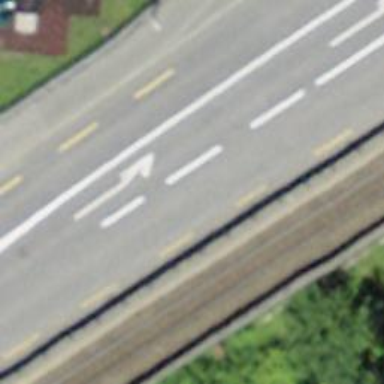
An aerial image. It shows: Secondary road with asphalt surface. It has cycle lane on both sides.